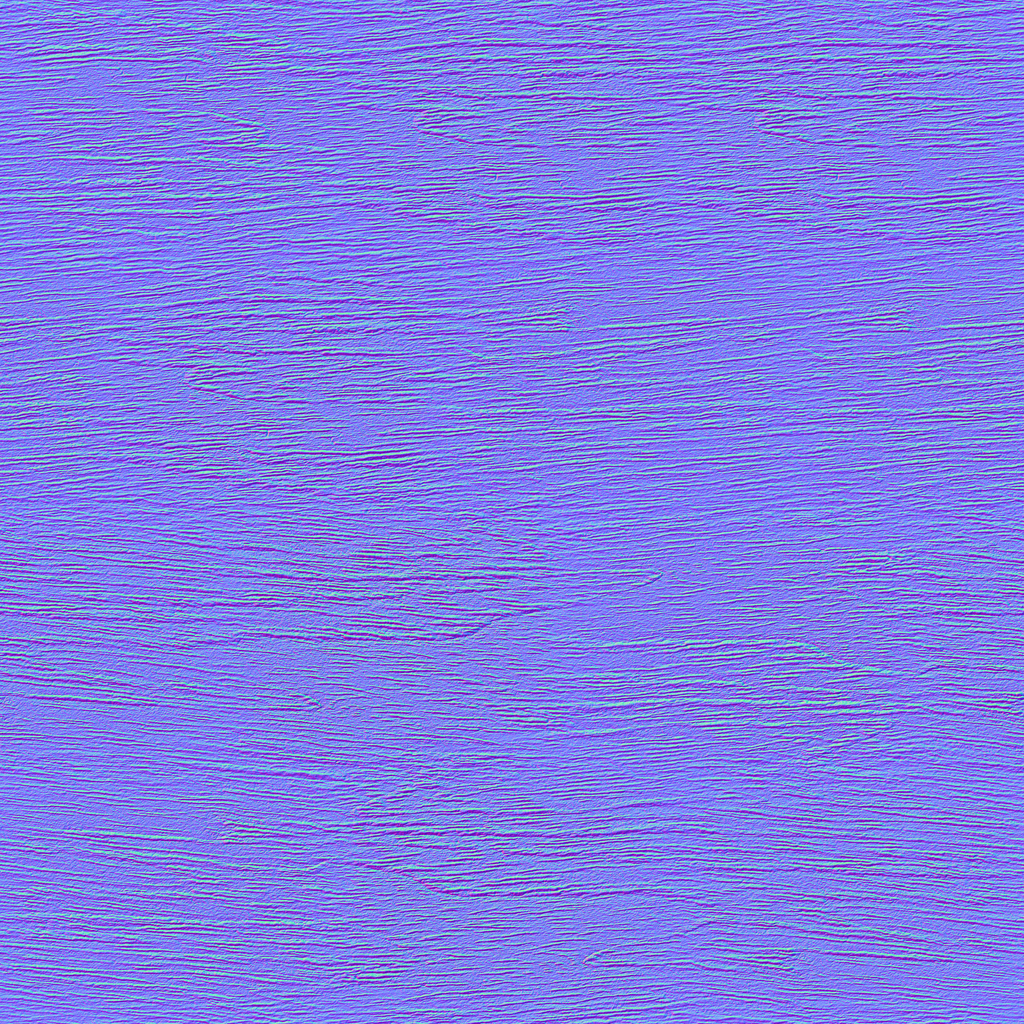
Texture map type: NormalDX